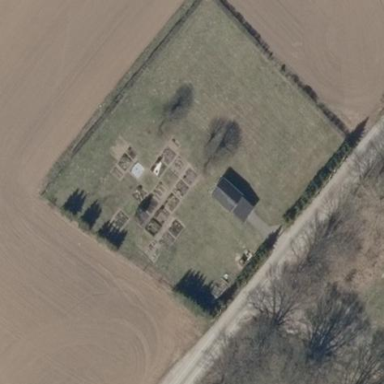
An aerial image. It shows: Cemetery.